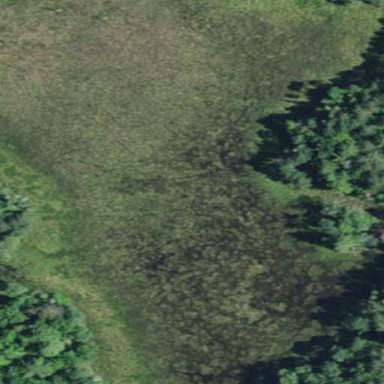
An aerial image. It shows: Marshy wetland area.